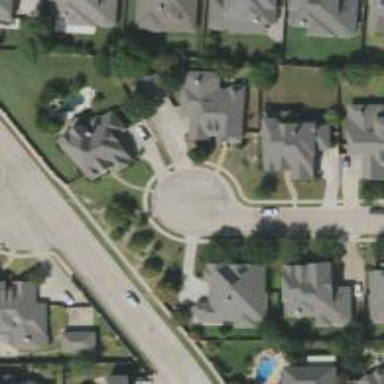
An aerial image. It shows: Circle-shaped turning circle on the road.